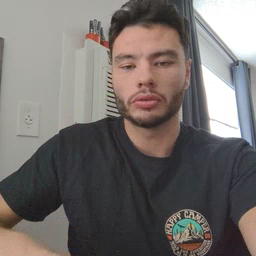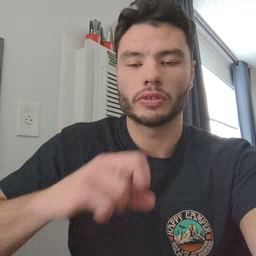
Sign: nose